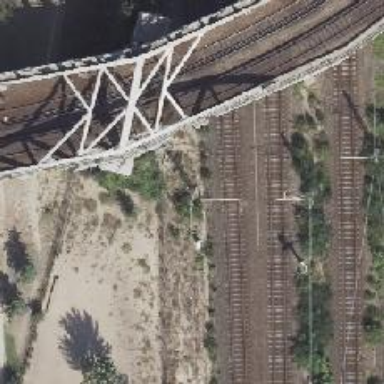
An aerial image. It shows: Catenary mast for power lines.